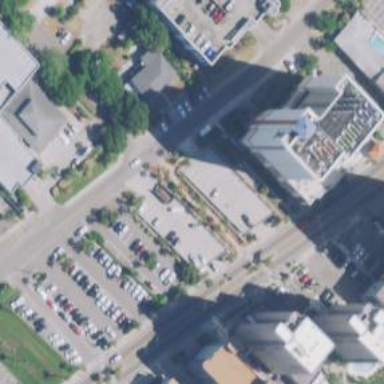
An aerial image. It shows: Hotel building.